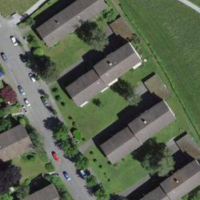
EUNIS habitat code: 55
Species observed at this site:
Zoropsis spinimana
Aruncus dioicus
Xylocopa violacea